Field crop: tomato
Growth stage: 1
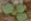
Species: solanum